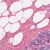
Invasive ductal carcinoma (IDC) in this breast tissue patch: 0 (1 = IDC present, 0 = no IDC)